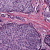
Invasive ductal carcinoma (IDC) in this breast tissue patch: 0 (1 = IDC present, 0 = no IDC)